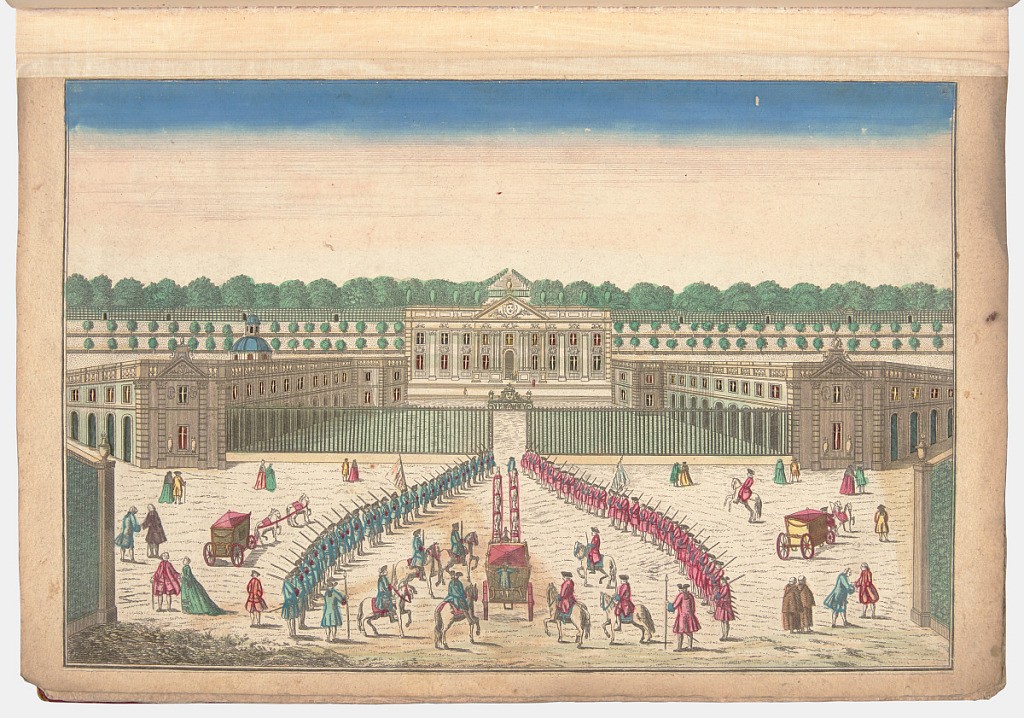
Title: Vue de l'Entreé du Chateau de Marly (View of the Entrance to Marly Palace)
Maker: Chez Daumont, active 18th century
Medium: Hand-colored etching on paper; verso: fabric adhered with thread
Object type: Bound print
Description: Perpsective view of the Château de Marly. The palace extends horizontally across the midground. The windows of the palace are cut out, with thread and colored fabric visible through the openings. In front, two lines of soldiers surround a horse-drawn carriage approching the open gate, perpendicular to the palace. Various pairs of figures are scattered to the left and right of the procession. Green foliage lines the top of the palace, and a blue sky is visible along the top margin.

Verso: Patches of green, yellow, red, and blue fabrics. Print label: Vue de l'Entreé du Chateau de Marly. / A Paris chez Daumont rue St. Martin.